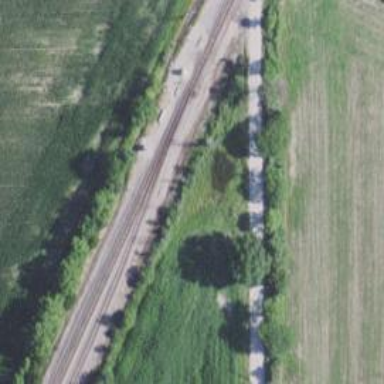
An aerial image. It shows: Railway spur junction.